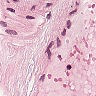
Metastatic tissue present: no